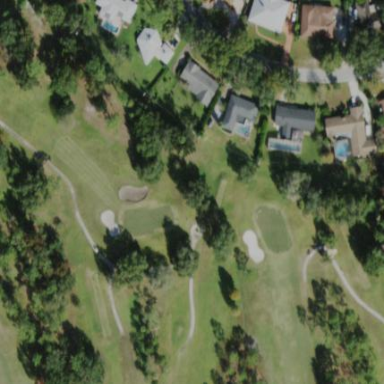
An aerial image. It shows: Scenic golf fairway.